Field crop: maize
Growth stage: 1
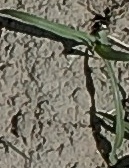
Species: sorghum